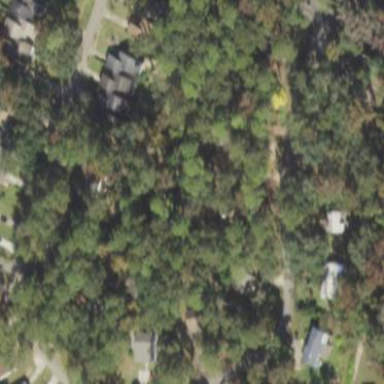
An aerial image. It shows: Single-family residential area.